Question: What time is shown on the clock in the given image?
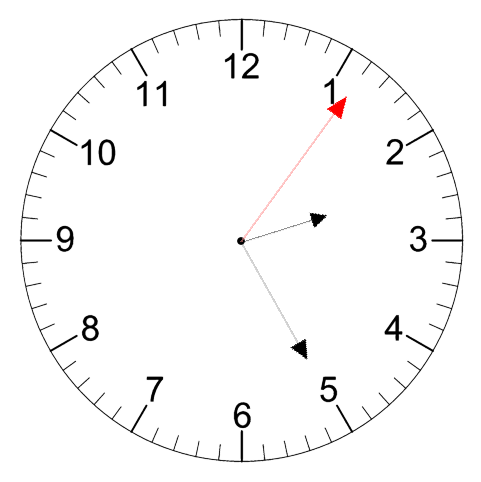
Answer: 02:25:06